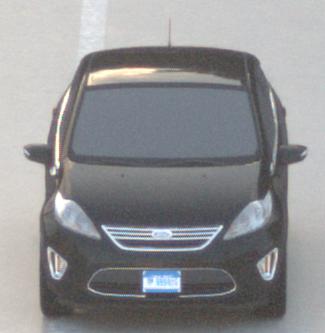
Make: Ford
Model: Fiesta
Detailed model: ’09 Sedan (seventh series)
Model produced from: 2010
Model produced until: 2017
Doors: 4
Color: black
Road condition: wet road
Daytime: sunrise or sunset
Contrast: low contrast